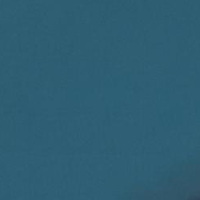
EUNIS habitat code: 14
Species observed at this site:
Erinus alpinus